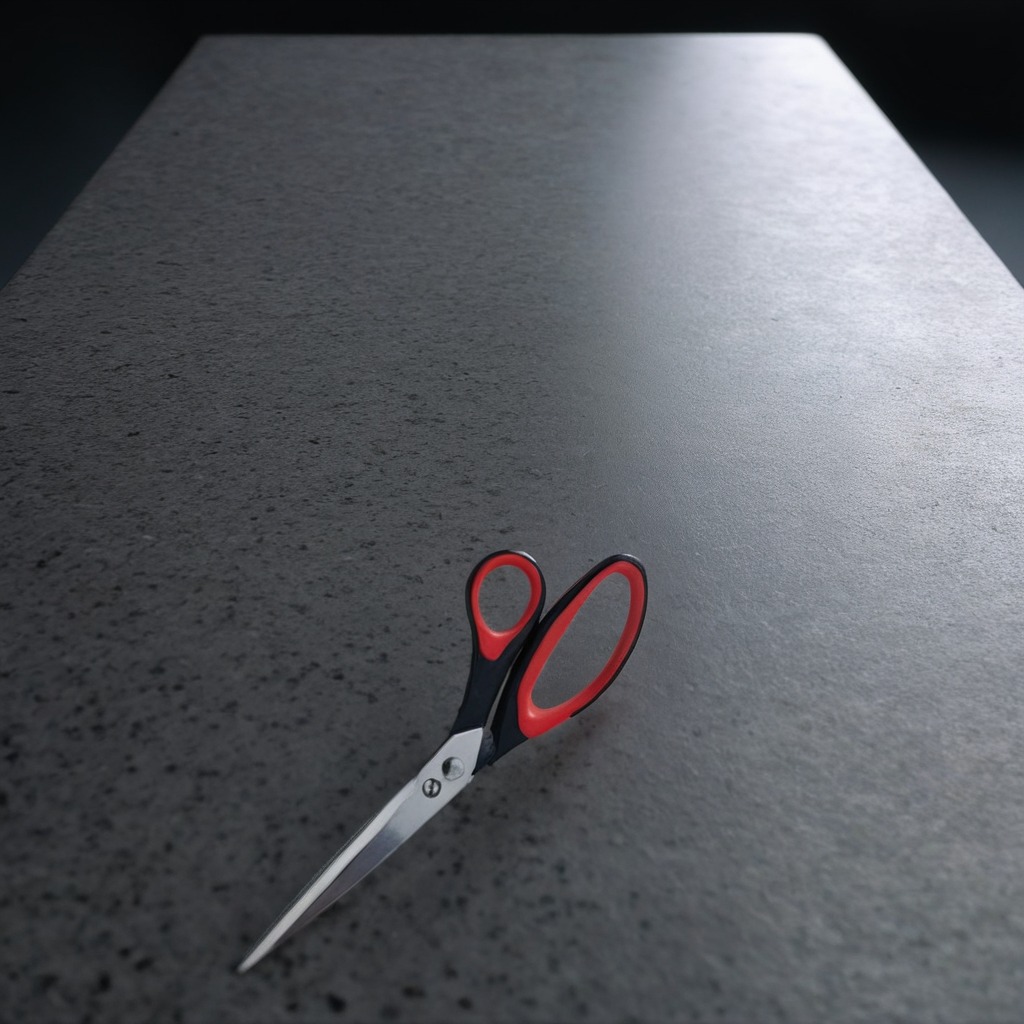
A scissor lying on a clean granite table inside a workshop at night dim ambient light soft shadows worn but